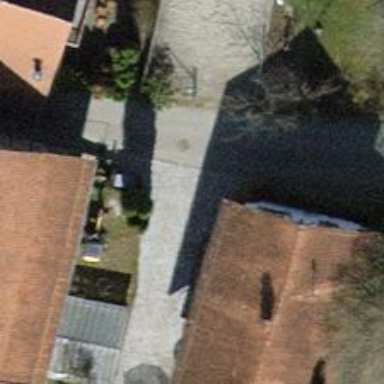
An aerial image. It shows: Residential road with asphalt surface and no sidewalk.